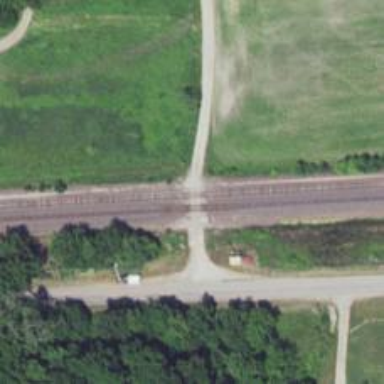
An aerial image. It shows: Railway level crossing.